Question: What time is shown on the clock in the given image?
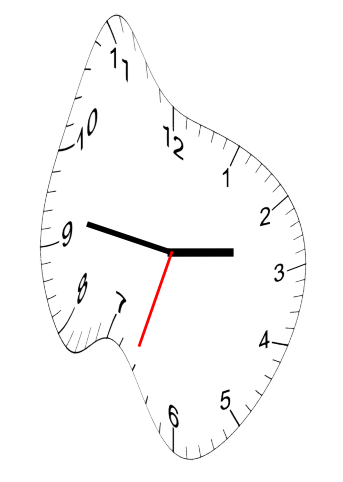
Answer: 02:46:33